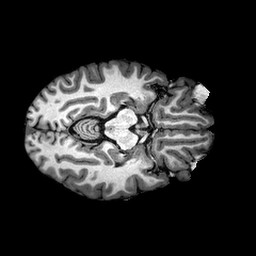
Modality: T1w
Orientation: axial